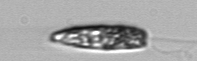
Label: Euglena